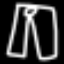
Label: pants